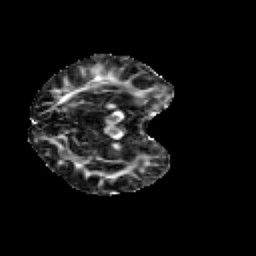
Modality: FA
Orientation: axial
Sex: male
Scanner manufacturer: siemens
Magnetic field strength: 3 T
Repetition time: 5 s
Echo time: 0.071 s